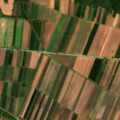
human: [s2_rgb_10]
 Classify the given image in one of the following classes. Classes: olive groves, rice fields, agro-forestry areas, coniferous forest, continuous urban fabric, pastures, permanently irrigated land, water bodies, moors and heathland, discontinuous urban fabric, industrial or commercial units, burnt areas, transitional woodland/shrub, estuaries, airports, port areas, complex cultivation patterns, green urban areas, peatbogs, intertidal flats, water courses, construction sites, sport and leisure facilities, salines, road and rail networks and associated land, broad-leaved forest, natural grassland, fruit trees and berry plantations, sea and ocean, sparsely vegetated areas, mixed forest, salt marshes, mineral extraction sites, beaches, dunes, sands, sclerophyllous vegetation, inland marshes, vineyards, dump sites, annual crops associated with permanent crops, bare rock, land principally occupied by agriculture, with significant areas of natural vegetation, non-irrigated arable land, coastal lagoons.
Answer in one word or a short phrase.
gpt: non-irrigated arable land, complex cultivation patterns, land principally occupied by agriculture, with significant areas of natural vegetation